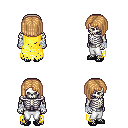
a pixel art fantasy rpg character, male body template, skeleton, yellow tattered cape, white pants, light blonde pageboy hairstyle, white cloth bandages, ghillies, four views (front, back, left, right), 2x2 character sprite sheet, small pixel art, hard edges, no anti-aliasing